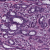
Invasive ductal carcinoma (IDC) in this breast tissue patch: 1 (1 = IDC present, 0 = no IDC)